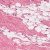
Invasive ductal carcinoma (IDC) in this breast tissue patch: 0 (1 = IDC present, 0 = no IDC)